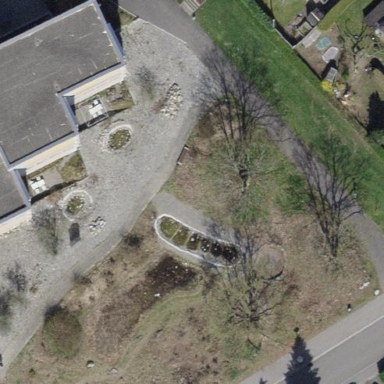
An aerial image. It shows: Garden area designated for leisure land.